Question: I'd like to use the style box whisker plots in MATLAB. However, the outliers are not aligned with the main body. When using traditional style, it works just fine.
'''
X = [rand(1, 100), -5, 5];
figure
boxplot(X, 'PlotStyle','traditional');
hold on
boxplot(X, 'PlotStyle','compact');
'''
See figure:

I am using Matlab R2014b on Ubuntu 14.04.2 LTS.
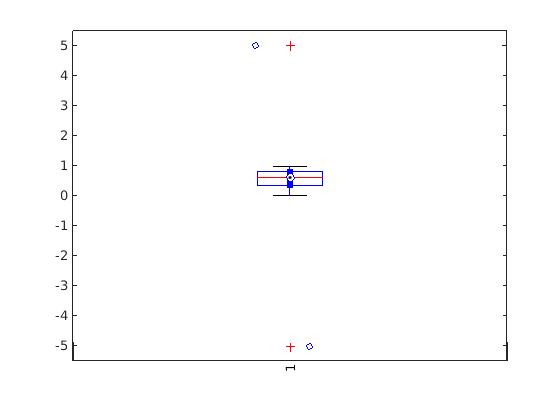
Answer: You will want to use the <URL> to specify that you want no jitter in the x position of your outlier positions.
'''
boxplot(X, 'PlotStyle', 'Compact', 'Jitter', 0)
'''
<URL>
A 'Jitter' value greater than 0 is used to ensure that you can properly visualize all outliers, particularly those which would be completely overlapping (i.e. have the same value)